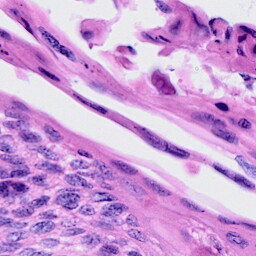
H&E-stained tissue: Cervix